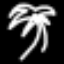
Label: palm tree